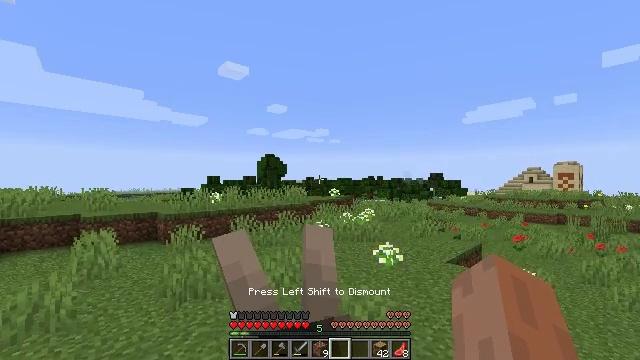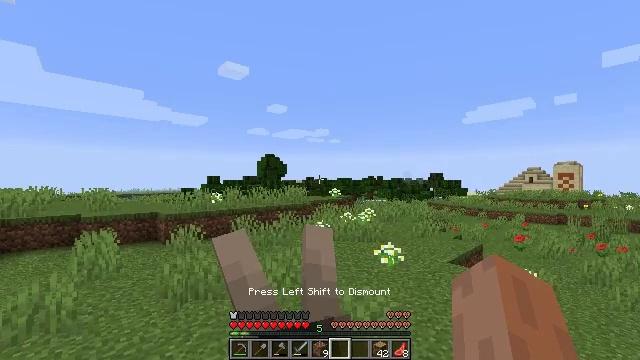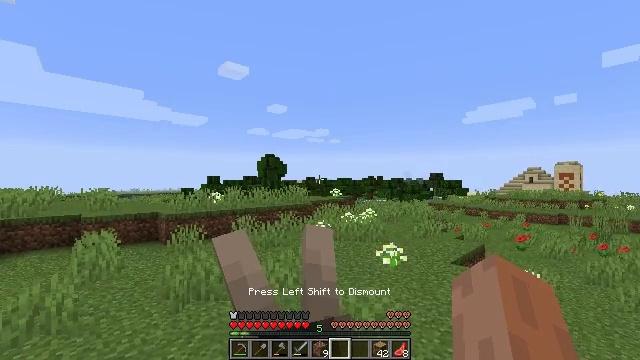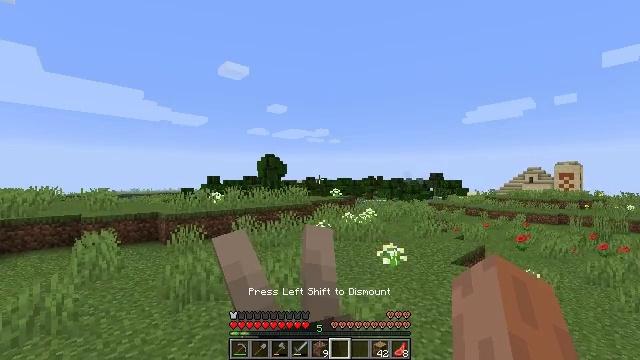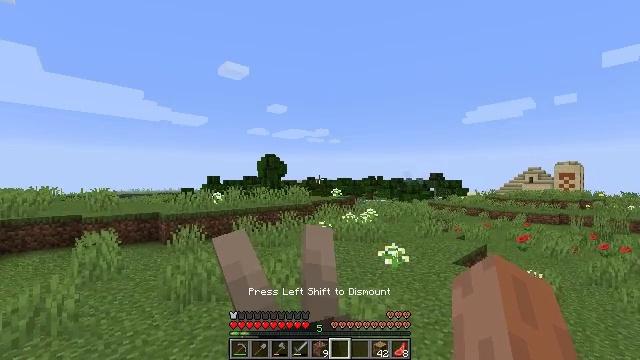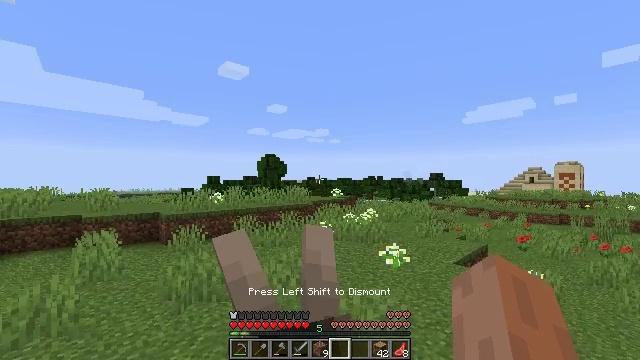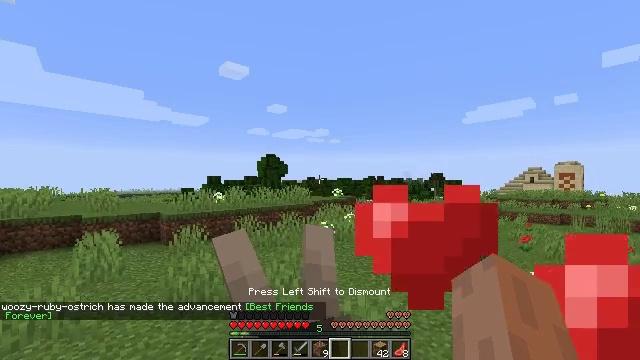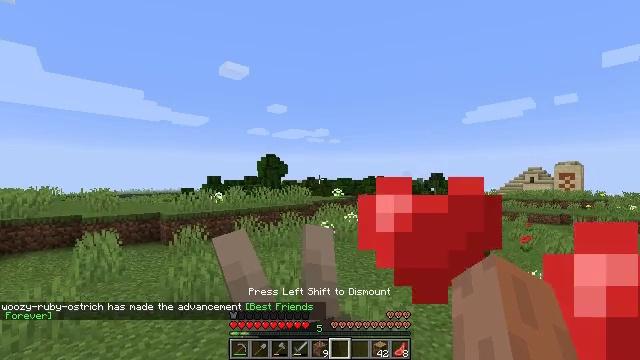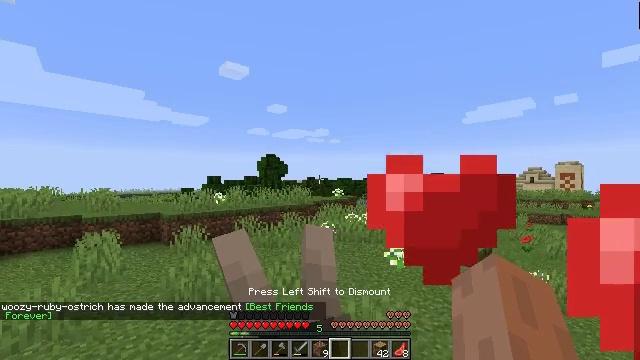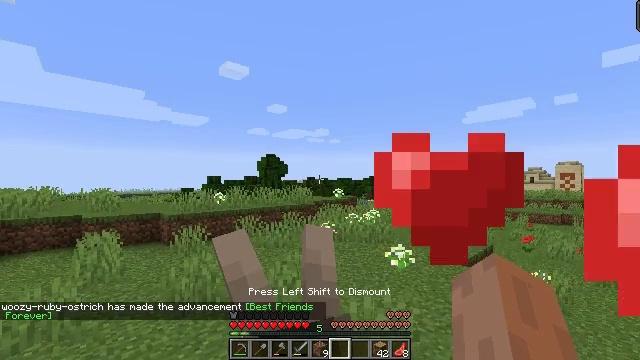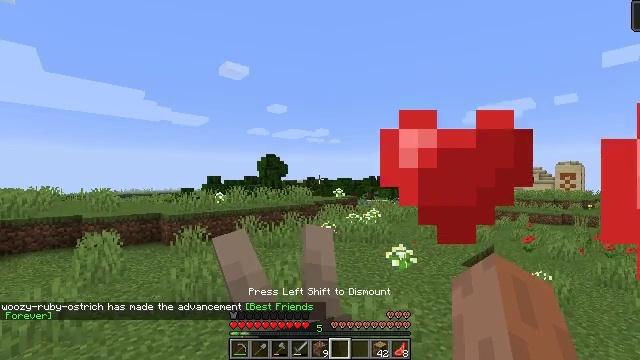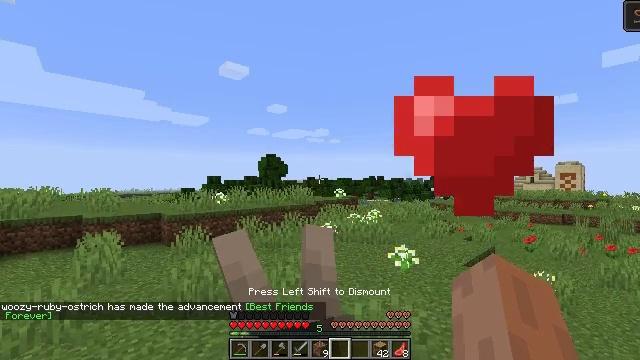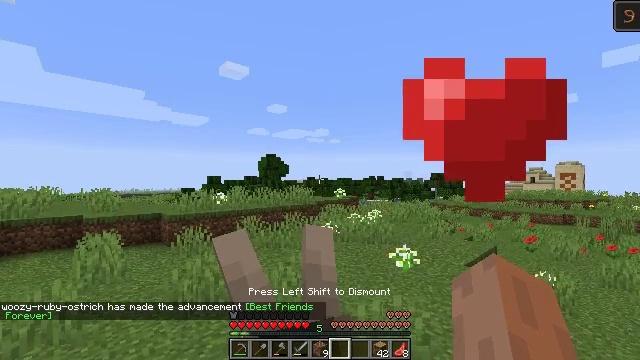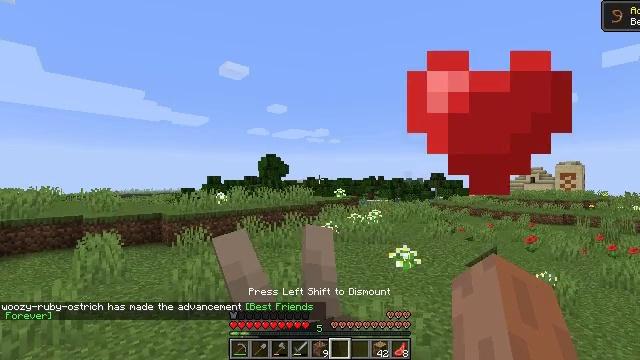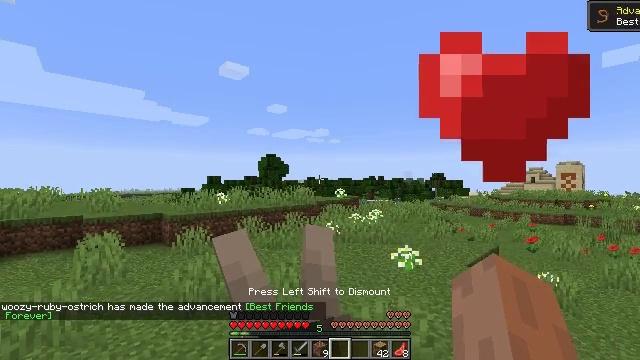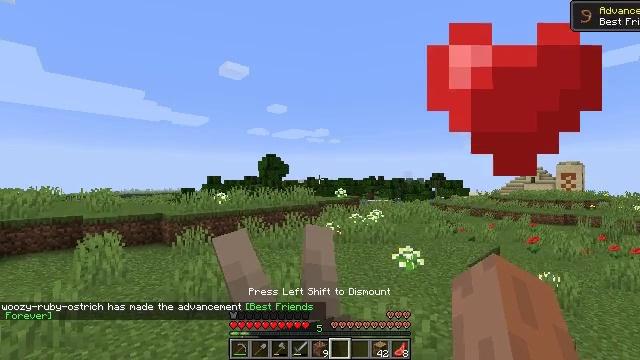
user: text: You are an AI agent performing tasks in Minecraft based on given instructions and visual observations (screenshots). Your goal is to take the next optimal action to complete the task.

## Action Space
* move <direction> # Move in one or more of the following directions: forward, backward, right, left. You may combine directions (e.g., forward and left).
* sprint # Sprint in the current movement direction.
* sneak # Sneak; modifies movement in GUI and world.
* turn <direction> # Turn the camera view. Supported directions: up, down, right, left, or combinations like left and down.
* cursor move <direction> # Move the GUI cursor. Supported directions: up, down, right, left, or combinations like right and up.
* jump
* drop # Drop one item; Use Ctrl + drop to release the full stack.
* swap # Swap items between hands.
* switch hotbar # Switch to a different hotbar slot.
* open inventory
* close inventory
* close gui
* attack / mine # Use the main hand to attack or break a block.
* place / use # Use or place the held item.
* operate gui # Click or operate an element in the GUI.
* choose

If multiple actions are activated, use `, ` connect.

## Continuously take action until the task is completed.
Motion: motion action
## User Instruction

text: Collect coarse dirt blocks.
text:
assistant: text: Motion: no_op
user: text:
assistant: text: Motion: no_op
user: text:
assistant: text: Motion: no_op
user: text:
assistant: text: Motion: no_op
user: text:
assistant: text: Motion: no_op
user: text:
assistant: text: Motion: no_op
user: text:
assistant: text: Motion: no_op
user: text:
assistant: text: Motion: no_op
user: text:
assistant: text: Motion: no_op
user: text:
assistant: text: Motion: no_op
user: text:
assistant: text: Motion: no_op
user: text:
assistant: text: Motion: no_op
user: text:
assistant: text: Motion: no_op
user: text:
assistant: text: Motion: no_op
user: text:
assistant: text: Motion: no_op
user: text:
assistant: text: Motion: no_op
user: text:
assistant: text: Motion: no_op
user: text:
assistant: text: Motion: no_op
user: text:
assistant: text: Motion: no_op
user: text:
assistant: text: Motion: no_op
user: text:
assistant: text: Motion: no_op
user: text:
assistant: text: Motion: no_op
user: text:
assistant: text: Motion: no_op
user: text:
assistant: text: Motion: no_op
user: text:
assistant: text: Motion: no_op
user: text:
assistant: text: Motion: no_op
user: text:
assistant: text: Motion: no_op
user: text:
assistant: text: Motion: no_op
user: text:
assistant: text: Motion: no_op
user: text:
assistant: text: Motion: no_op